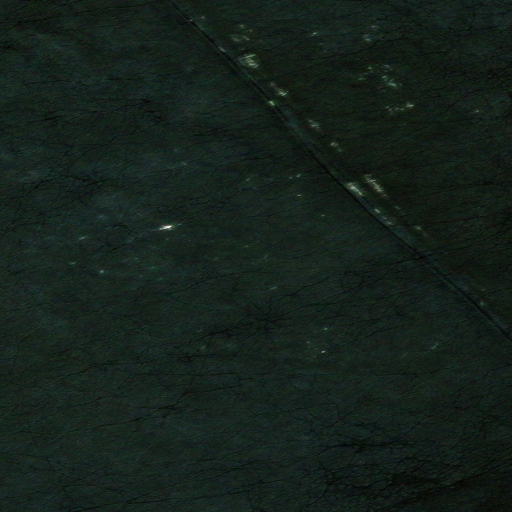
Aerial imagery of plain(s) in Alaska named Shq'ach'egh Kena containing only unknown